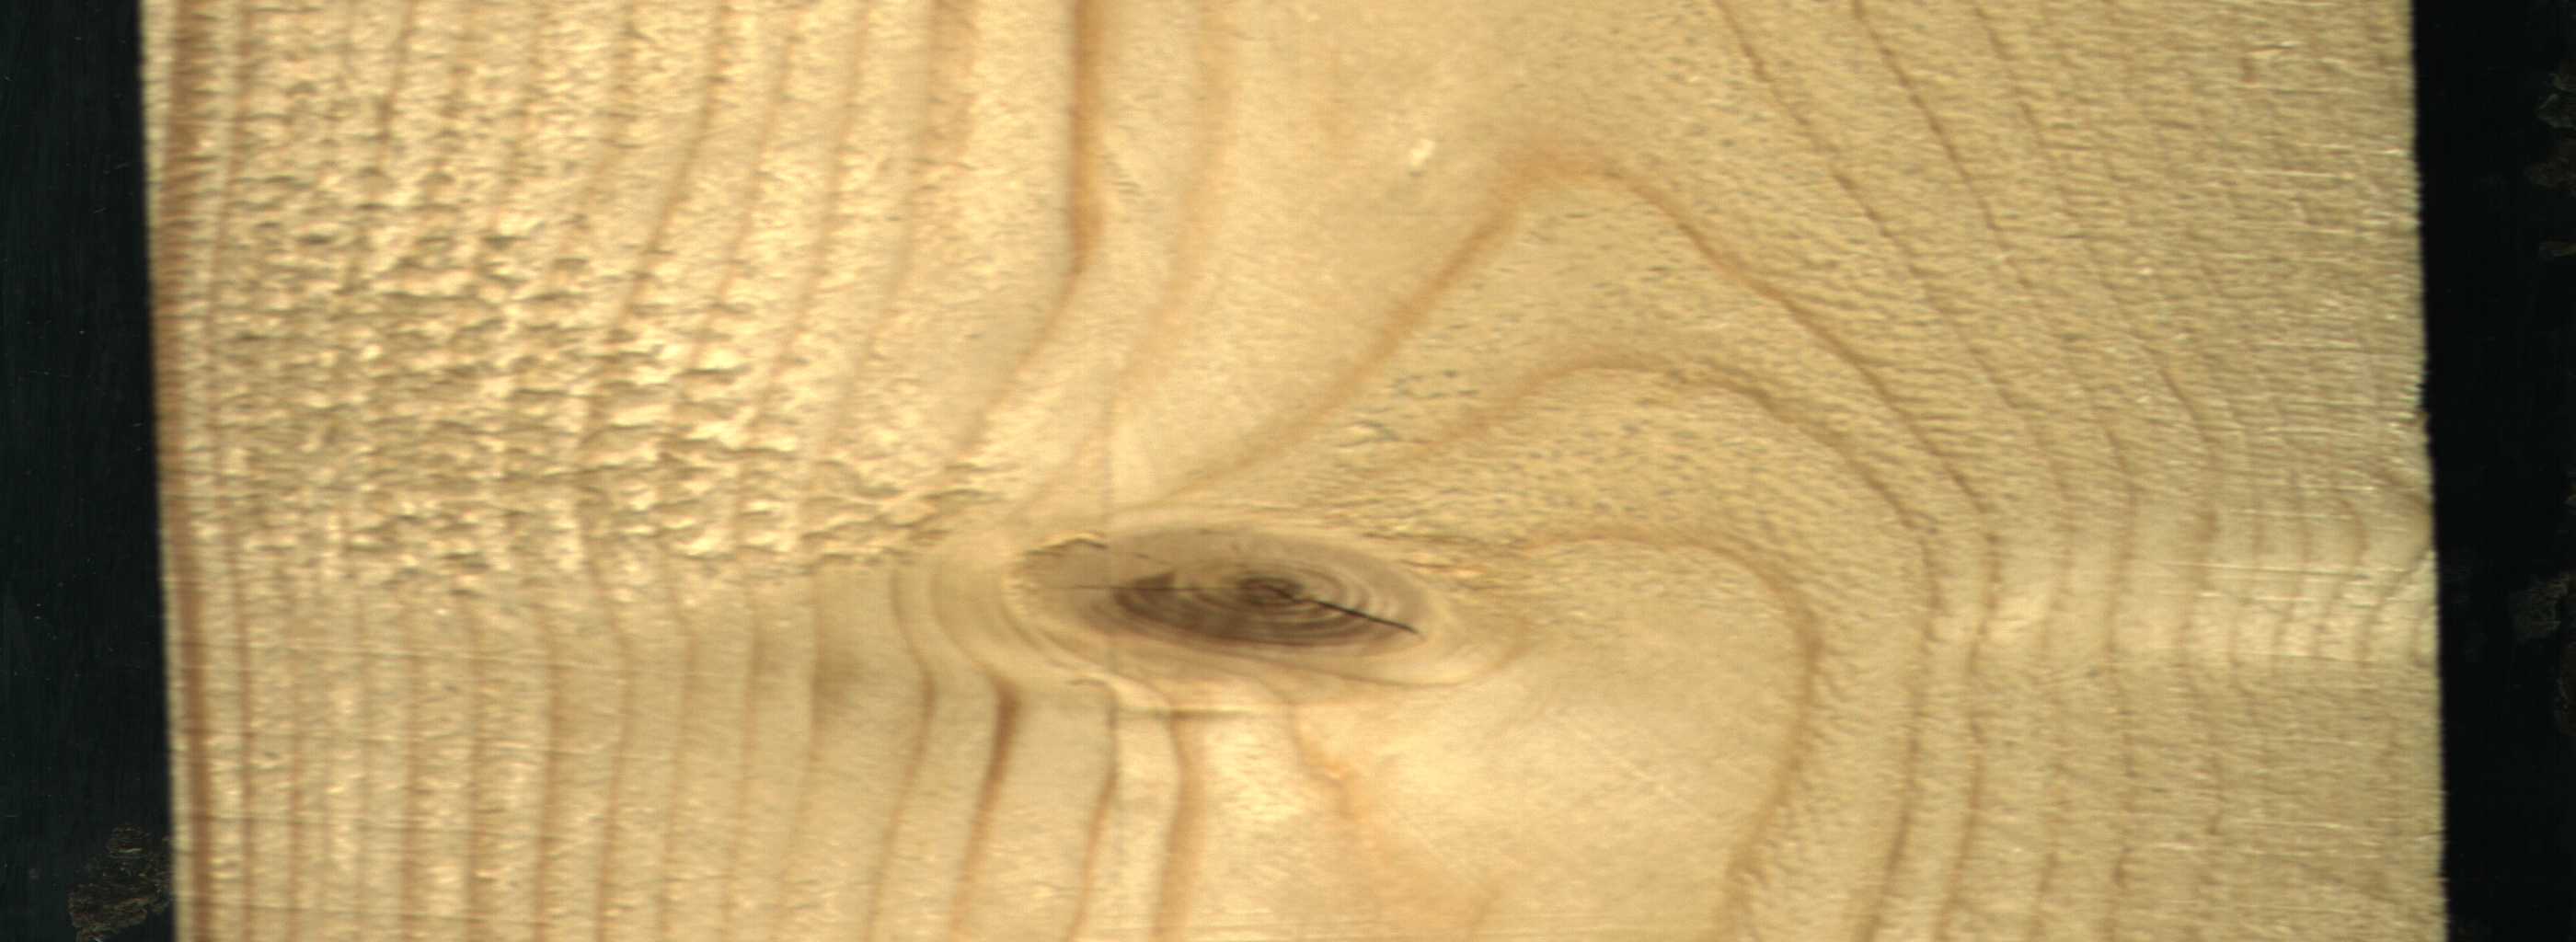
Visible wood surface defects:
knot_with_crack